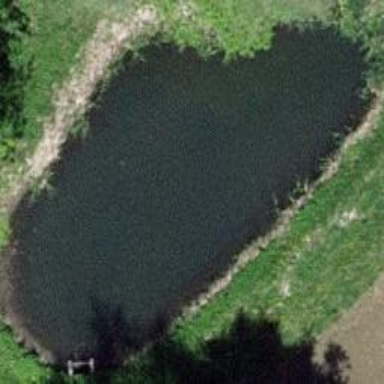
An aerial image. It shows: Serene pond surrounded by nature.